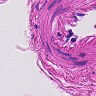
Metastatic tissue present: no